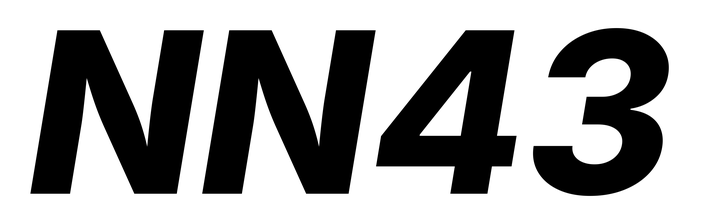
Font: Inter-Italic_ExtraBold_Italic